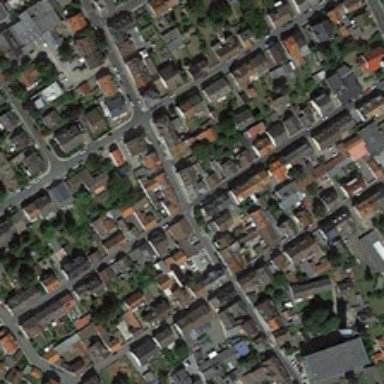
Many buildings and many green trees are in a dense residential area .